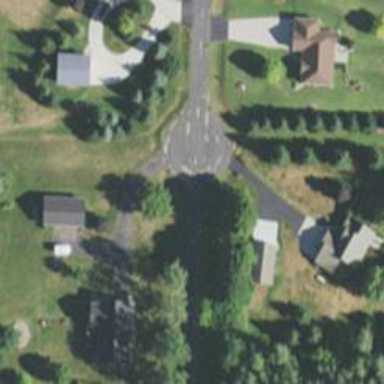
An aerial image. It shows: Turning circle on the road.